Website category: university
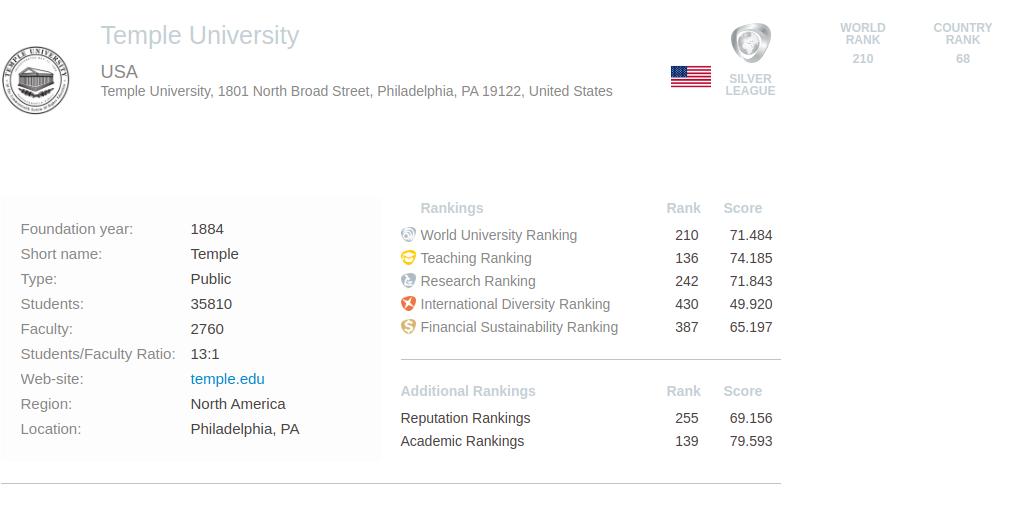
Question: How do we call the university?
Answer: Temple University

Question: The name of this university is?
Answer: Temple University

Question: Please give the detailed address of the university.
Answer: Temple University, 1801 North Broad Street, Philadelphia, PA 19122, United States

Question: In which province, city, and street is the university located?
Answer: Temple University, 1801 North Broad Street, Philadelphia, PA 19122, United States

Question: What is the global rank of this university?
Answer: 210

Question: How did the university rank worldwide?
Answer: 210

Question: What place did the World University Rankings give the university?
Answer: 210

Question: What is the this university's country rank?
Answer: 68

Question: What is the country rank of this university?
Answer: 68

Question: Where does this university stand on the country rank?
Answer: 68

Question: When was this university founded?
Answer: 1884

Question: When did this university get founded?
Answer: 1884

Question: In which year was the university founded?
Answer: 1884

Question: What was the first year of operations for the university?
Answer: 1884

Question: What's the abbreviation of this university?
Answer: Temple

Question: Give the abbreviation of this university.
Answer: Temple

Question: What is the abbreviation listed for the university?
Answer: Temple

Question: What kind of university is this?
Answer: Public

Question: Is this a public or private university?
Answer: Public

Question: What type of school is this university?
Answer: Public

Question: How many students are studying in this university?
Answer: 35810

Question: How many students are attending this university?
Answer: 35810

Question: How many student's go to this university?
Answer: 35810

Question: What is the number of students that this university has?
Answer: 35810

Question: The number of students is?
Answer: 35810

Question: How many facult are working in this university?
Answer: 2760

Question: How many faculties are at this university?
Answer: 2760

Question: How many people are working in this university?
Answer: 2760

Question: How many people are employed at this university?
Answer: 2760

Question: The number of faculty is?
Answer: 2760

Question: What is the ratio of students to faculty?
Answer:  13 : 1

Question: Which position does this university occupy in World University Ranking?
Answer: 210

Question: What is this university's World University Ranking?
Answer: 210

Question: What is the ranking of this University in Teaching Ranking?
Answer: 136

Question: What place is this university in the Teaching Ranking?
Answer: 136

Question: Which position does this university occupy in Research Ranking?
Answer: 242

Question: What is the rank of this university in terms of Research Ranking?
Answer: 242

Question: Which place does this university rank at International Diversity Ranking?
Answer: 430

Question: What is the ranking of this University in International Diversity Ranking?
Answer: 430

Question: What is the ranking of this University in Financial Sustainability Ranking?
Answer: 387

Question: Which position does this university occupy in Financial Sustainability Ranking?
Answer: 387

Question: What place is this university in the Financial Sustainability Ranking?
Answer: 387

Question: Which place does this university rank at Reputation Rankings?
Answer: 255

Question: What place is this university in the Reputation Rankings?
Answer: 255

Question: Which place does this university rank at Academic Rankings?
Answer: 139

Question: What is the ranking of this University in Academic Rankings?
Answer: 139

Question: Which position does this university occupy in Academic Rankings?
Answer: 139

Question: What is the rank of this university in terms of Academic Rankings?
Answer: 139

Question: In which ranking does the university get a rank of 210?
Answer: World University Ranking

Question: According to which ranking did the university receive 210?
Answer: World University Ranking

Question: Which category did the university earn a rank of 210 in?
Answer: World University Ranking

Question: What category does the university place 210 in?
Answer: World University Ranking

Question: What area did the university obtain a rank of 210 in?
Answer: World University Ranking

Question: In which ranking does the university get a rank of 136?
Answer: Teaching Ranking

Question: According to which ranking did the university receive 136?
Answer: Teaching Ranking

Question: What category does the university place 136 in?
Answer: Teaching Ranking

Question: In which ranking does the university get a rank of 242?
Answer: Research Ranking

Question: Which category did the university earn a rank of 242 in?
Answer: Research Ranking

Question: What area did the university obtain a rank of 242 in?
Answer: Research Ranking

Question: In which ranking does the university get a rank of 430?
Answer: International Diversity Ranking

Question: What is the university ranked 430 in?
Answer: International Diversity Ranking

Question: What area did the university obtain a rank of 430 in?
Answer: International Diversity Ranking

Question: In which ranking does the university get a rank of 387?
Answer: Financial Sustainability Ranking

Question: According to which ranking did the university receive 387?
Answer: Financial Sustainability Ranking